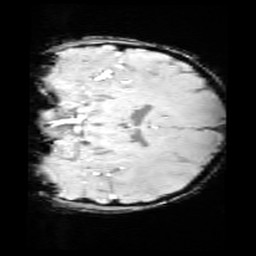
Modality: SWI
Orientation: coronal
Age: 9
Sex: female
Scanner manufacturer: siemens
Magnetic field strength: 3 T
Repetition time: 0.027 s
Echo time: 0.02 s